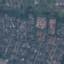
Label: Residential